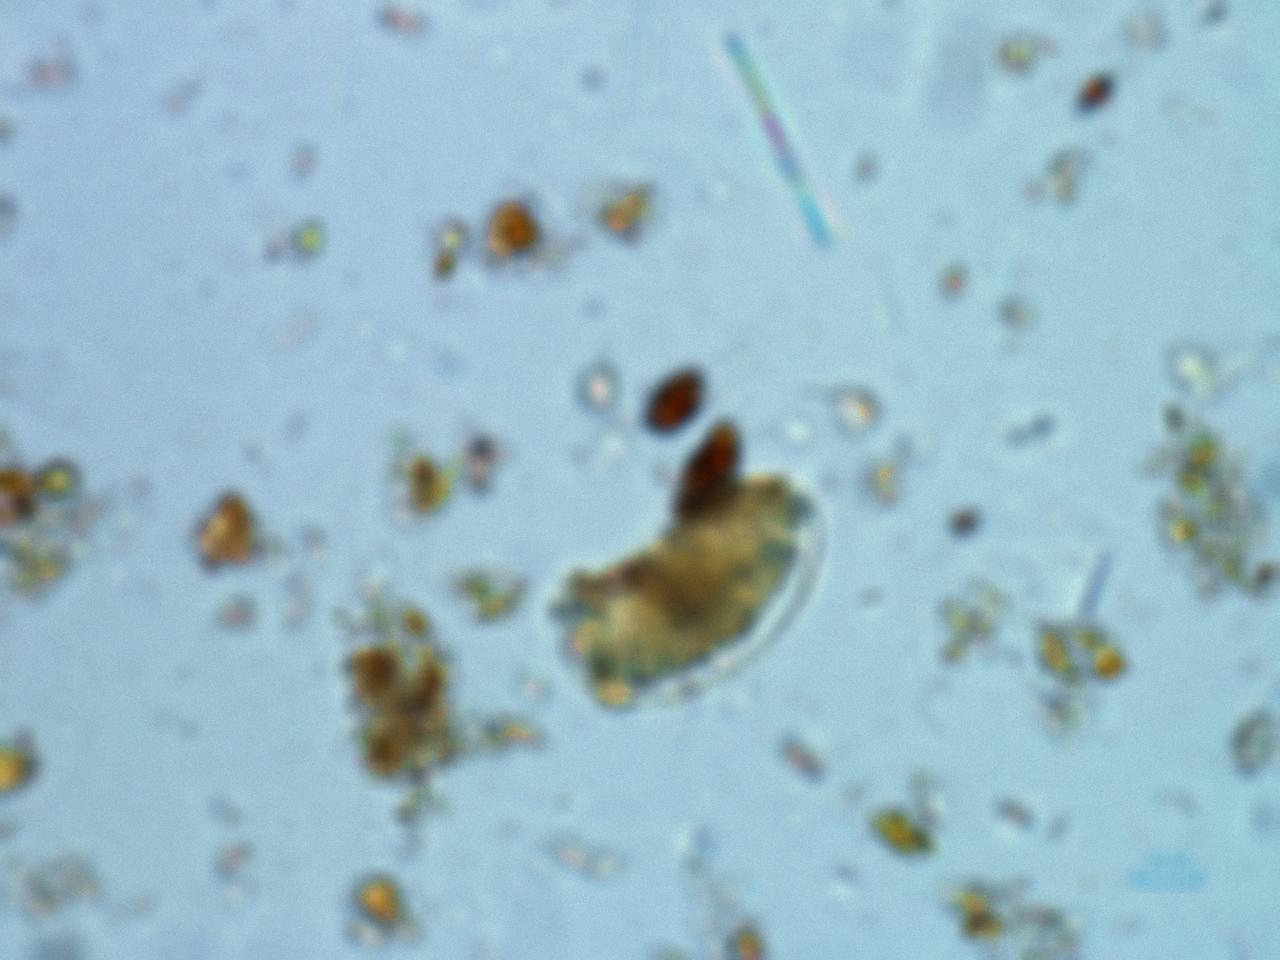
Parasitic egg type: Hookworm egg